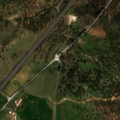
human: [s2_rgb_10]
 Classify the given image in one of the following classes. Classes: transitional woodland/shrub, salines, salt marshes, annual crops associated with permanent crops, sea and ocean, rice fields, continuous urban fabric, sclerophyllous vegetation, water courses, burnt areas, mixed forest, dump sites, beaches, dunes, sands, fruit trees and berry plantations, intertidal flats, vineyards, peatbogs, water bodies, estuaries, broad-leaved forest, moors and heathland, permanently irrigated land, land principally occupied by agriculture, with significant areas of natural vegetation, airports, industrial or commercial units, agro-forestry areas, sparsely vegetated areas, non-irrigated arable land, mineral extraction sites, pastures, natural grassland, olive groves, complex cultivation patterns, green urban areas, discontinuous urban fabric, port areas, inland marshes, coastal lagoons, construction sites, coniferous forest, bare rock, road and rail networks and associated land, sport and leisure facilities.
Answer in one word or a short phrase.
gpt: non-irrigated arable land, agro-forestry areas